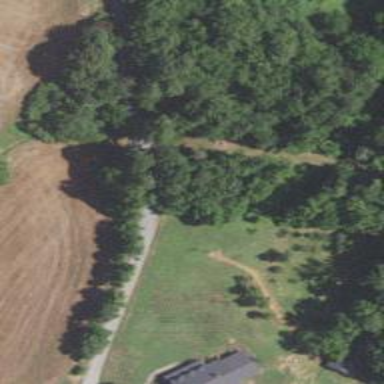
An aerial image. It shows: Driveway leading to service road.